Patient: sex M, age 49
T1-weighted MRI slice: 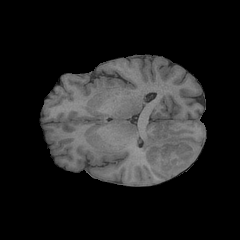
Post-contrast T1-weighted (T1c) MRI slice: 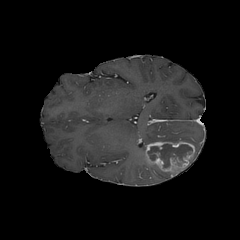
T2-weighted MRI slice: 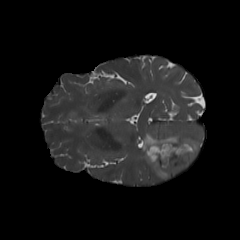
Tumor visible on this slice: yes
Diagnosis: Glioblastoma, IDH-wildtype
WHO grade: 4